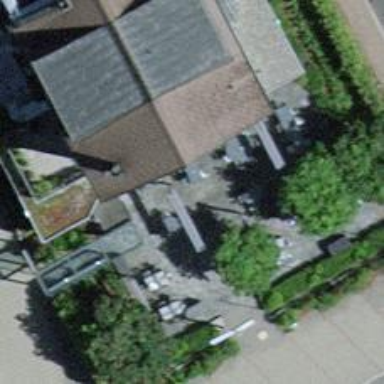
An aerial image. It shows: Restaurant.